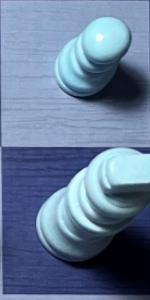
Label: King_White